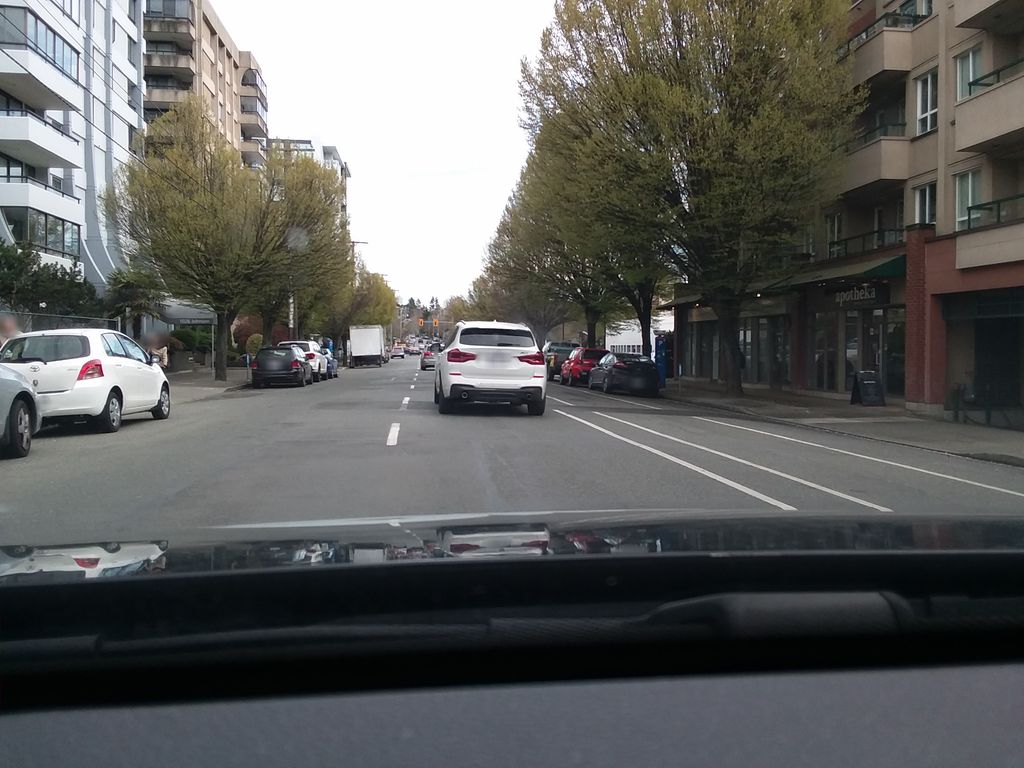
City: victoria